Field crop: maize
Growth stage: 2
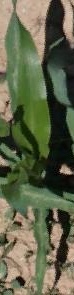
Species: maize